Chest X-ray. View position: PA
Patient age: 62
Patient sex: M
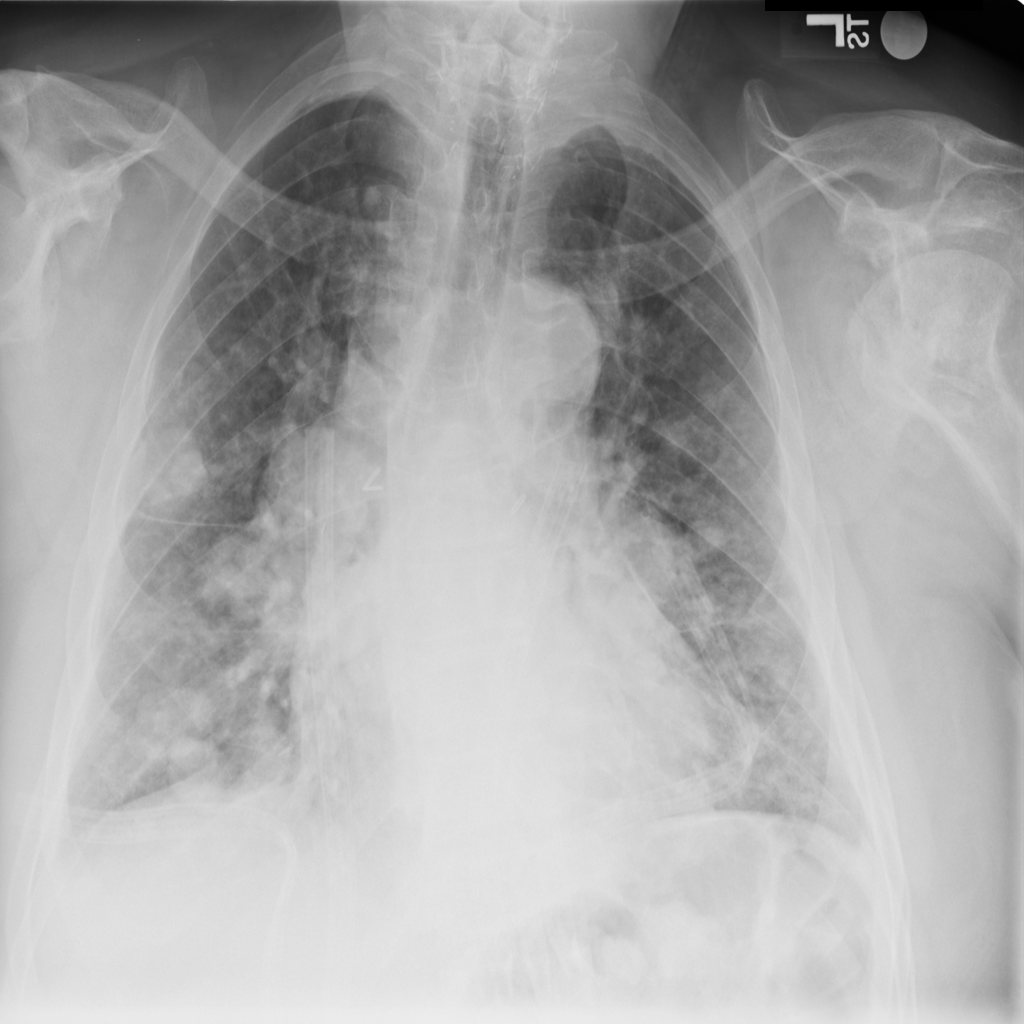
Finding: Pneumothorax